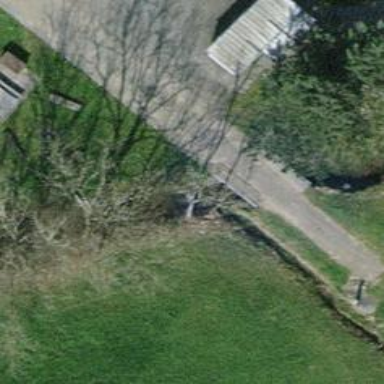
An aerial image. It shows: Path on bridge.